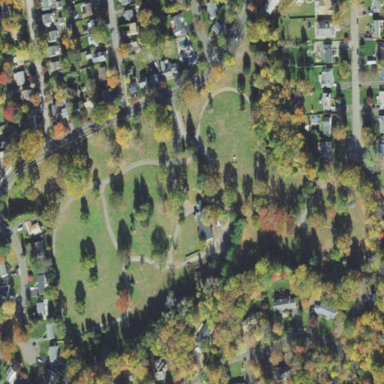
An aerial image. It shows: Cemetery.